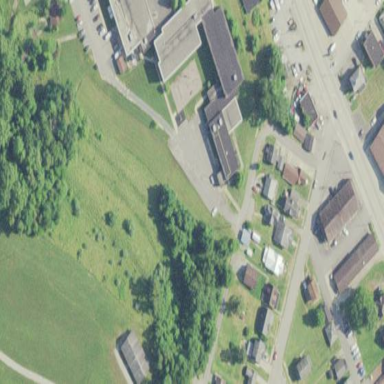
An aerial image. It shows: School building with school amenities.